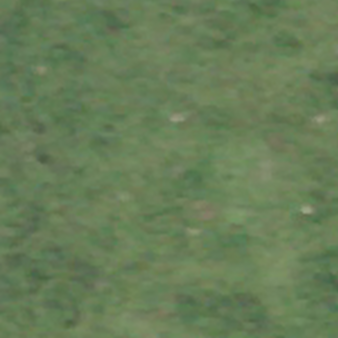
Label: other